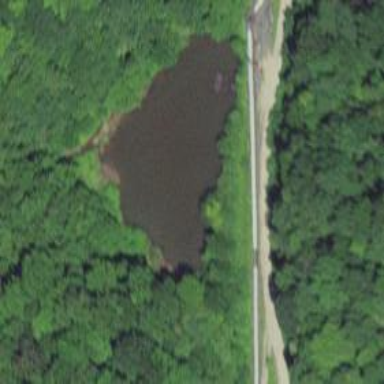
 which is man-made and also classified as tailings pond."